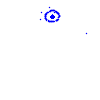
Particle: kaon